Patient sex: M
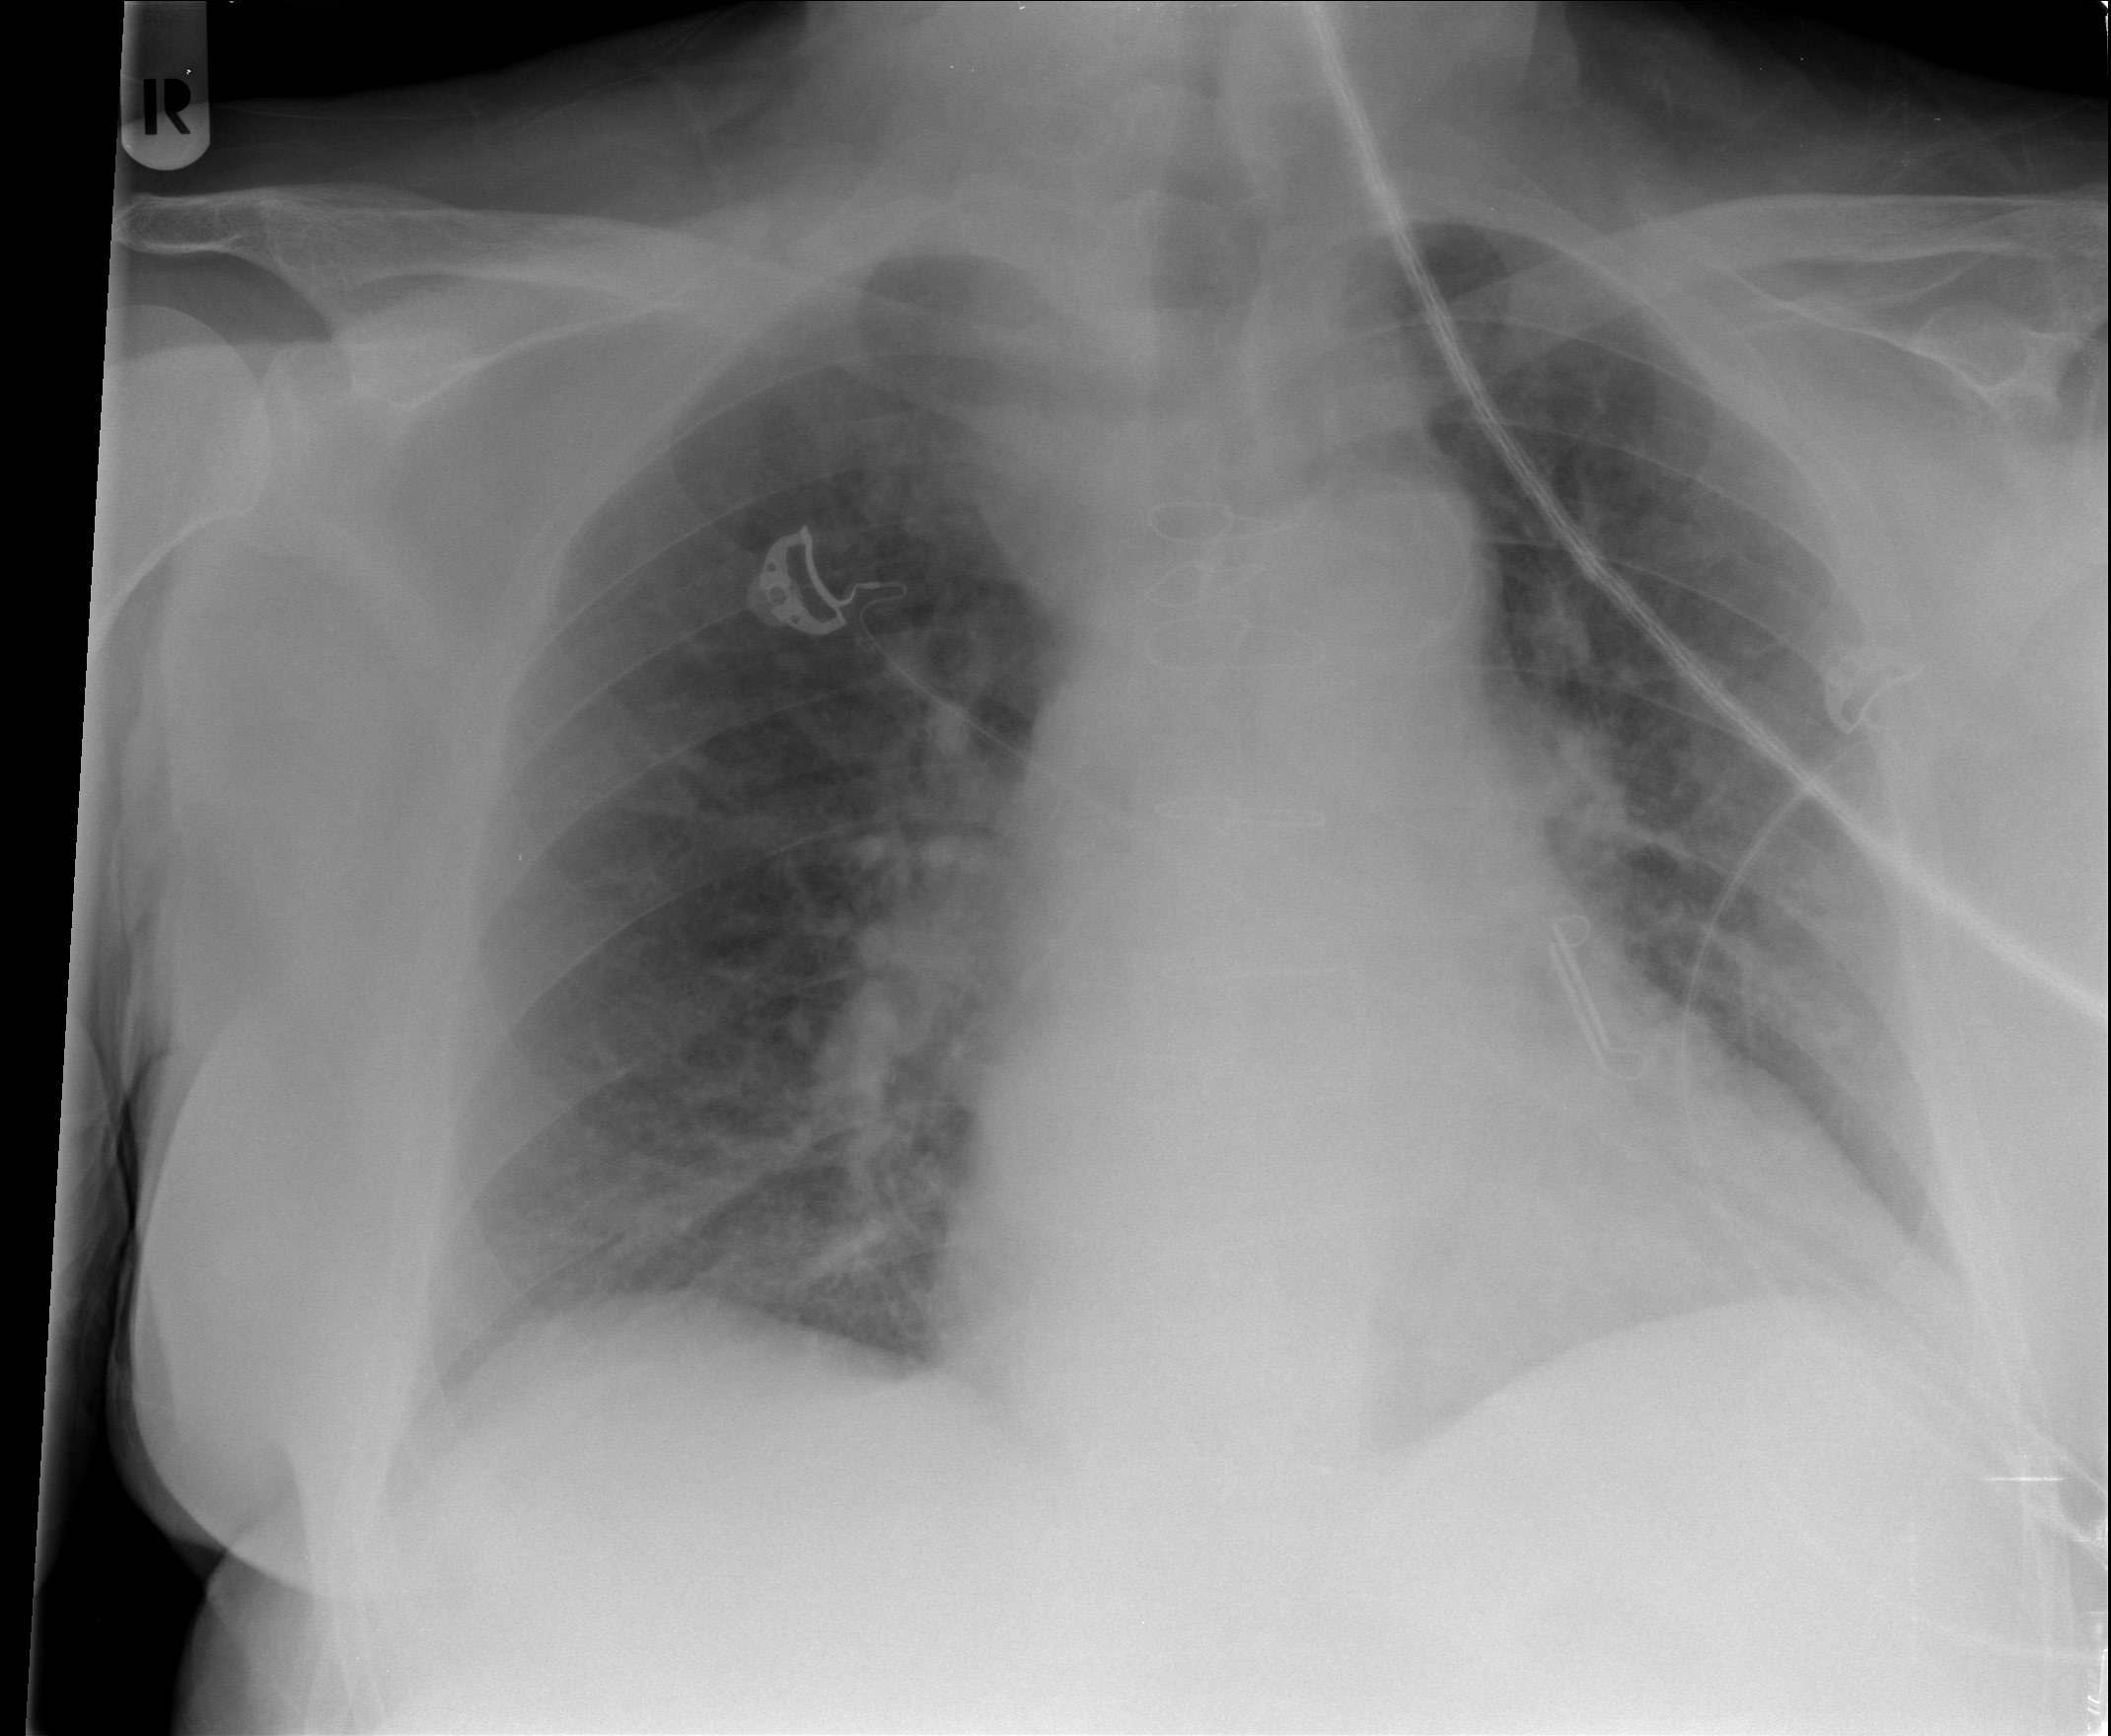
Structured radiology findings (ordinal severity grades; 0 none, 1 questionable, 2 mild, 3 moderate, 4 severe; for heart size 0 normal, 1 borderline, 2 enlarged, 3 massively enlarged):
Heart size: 2
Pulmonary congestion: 2
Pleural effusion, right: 2
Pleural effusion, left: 0
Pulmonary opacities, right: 0
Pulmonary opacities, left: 0
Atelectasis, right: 0
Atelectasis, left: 0